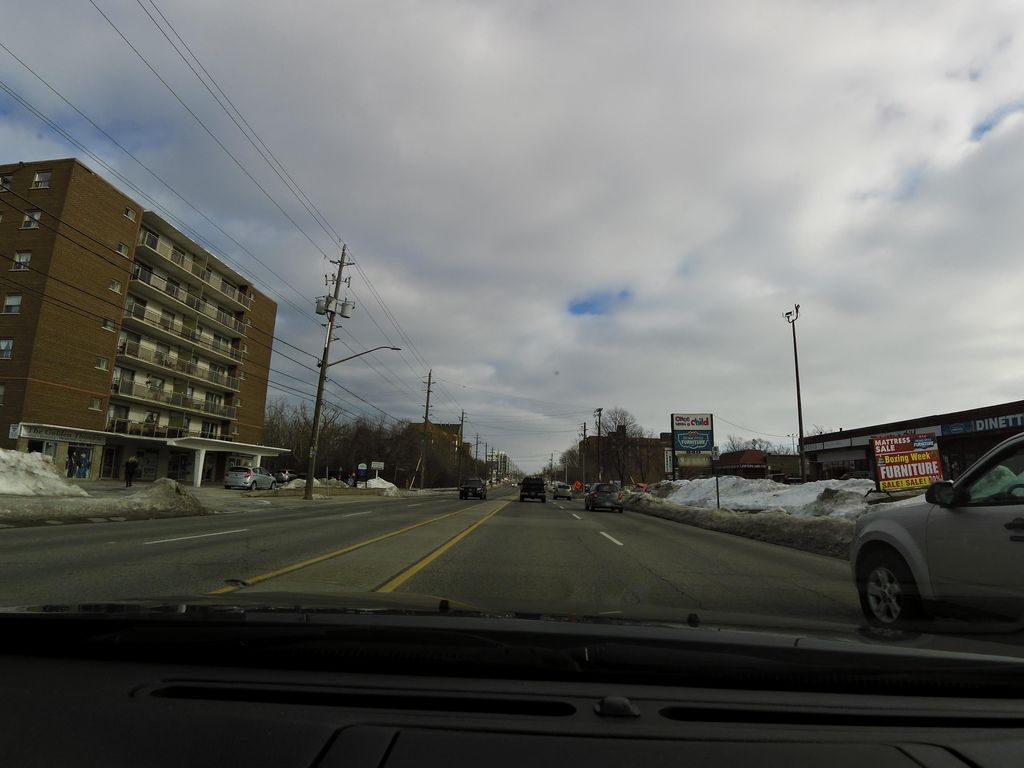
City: hamilton